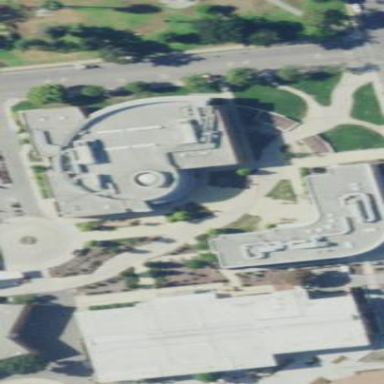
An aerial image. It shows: Library building.